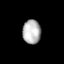
Tissue: lung
Cell type: Epithelial cells
Senescence score: 0.2133
Nuclear area (px): 426
Mean DAPI intensity: 182.599